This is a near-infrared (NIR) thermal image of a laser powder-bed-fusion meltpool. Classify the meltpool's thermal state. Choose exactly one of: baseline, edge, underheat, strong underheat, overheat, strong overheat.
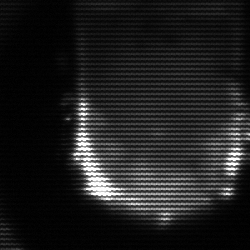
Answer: baseline